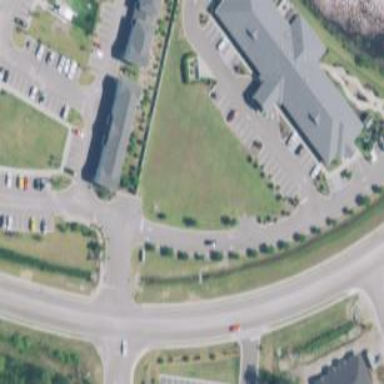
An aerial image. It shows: Healthcare building designated as hospice.